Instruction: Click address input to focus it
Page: traveler
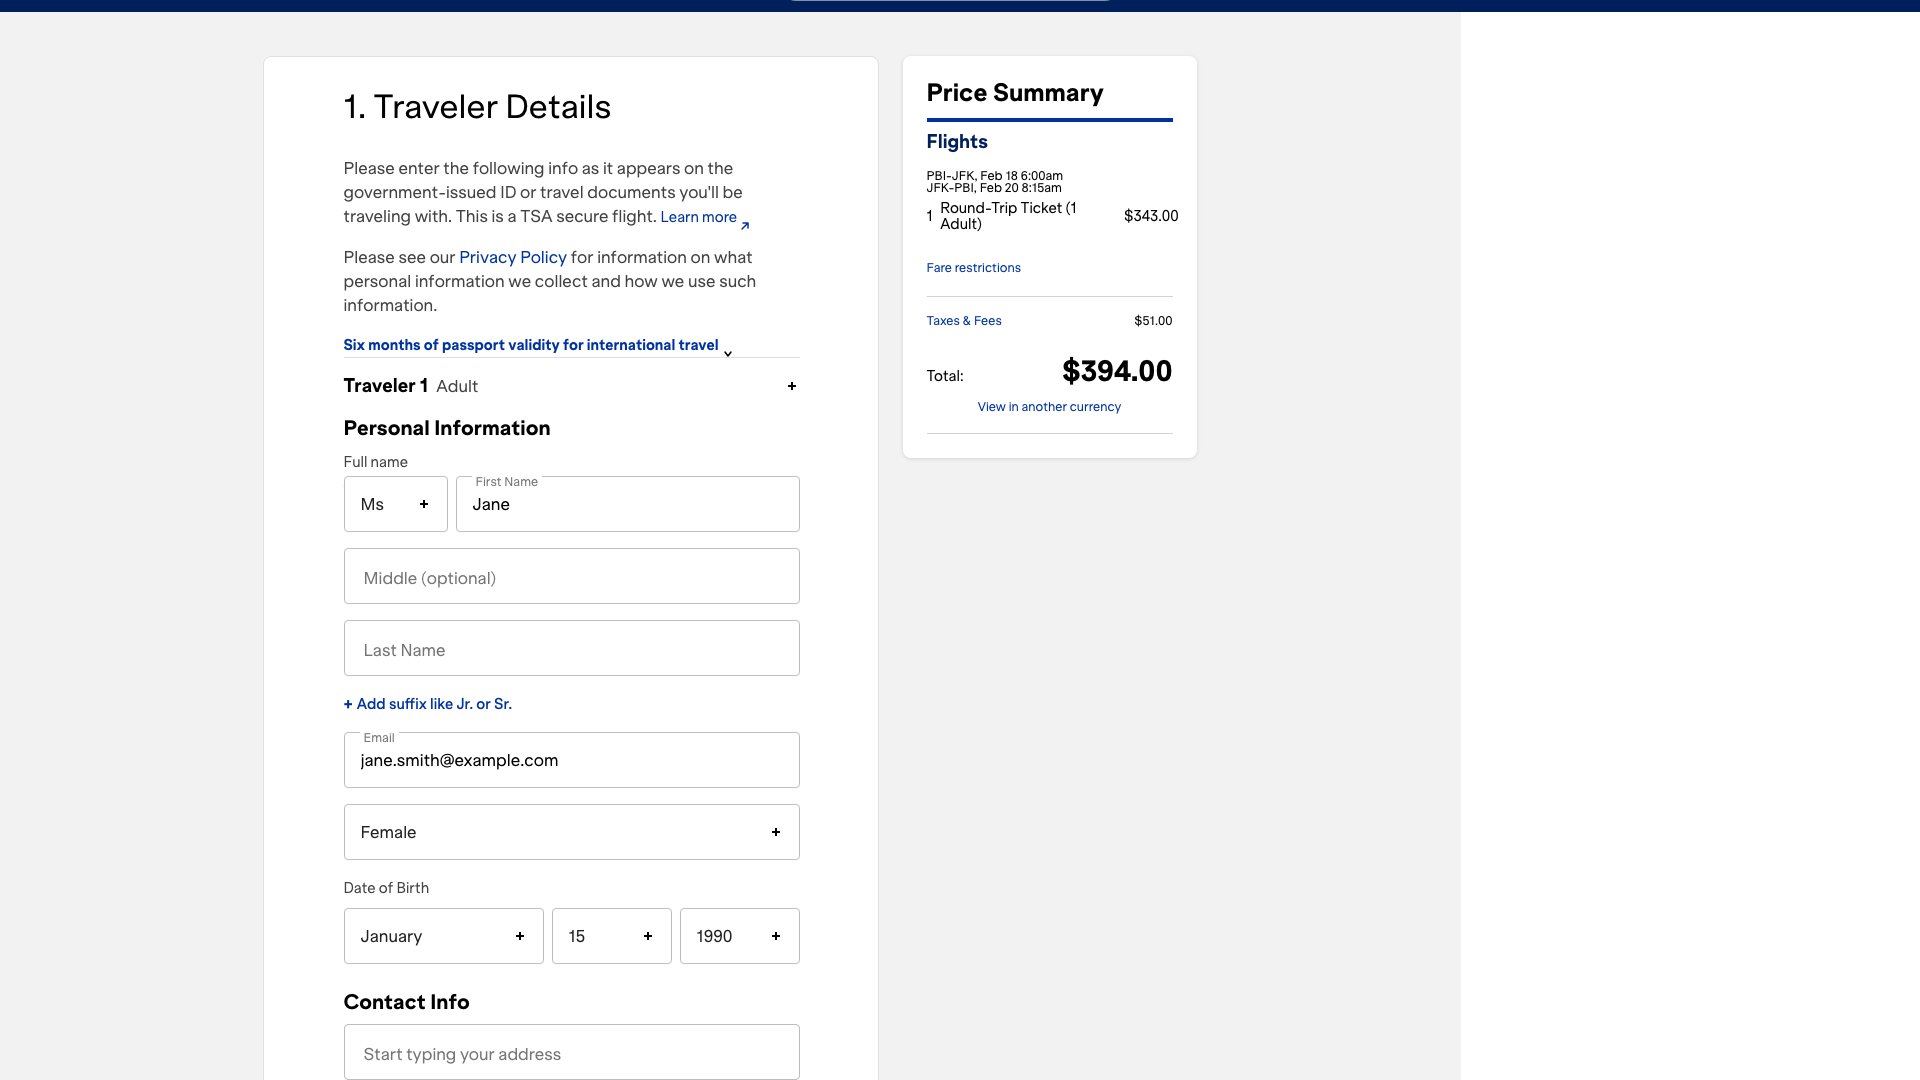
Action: click